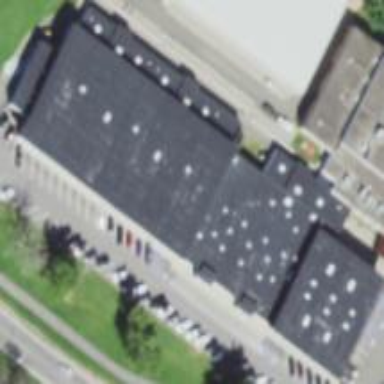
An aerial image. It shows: Sports center building.